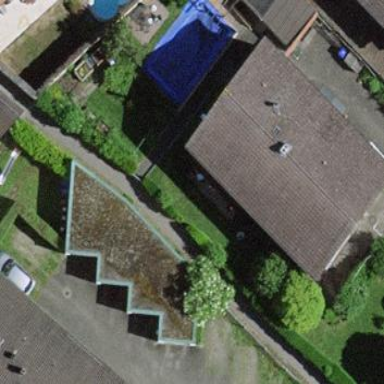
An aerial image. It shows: Group of garages.